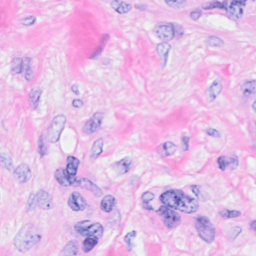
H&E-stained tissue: Breast